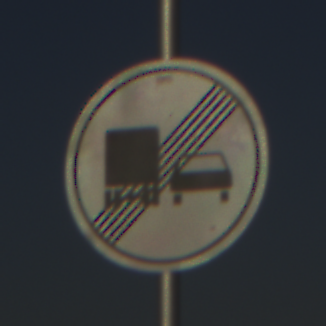
Verkehrszeichen: EndeUeberholverbotKraftfahrzeuge
Umgebung: Outdoor, Nature
Tageszeit: MorningAfternoon
Wetter: Clear
Licht: Natural
Jahreszeit: NotSpecified
Kontrast: HighContrast